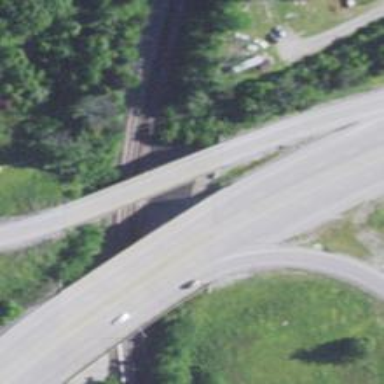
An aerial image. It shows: Trunk highway bridge.